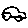
Label: car